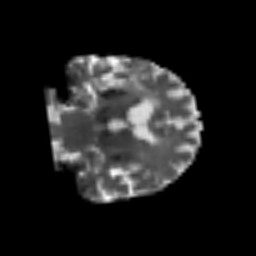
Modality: T2w
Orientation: coronal
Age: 75
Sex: male
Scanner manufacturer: siemens
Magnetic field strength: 3 T
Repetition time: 3.2 s
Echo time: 0.081 s